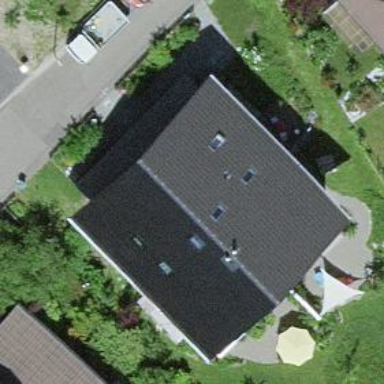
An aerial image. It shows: House with skillion roof shape.